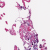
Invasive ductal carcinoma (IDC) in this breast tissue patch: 0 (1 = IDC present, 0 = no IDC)